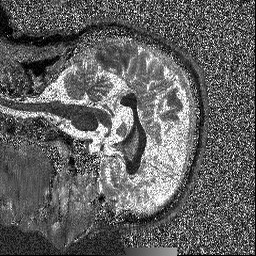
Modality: T1map
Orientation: sagittal
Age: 41
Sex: male
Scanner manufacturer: siemens
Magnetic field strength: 3 T
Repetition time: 5 s
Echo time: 0.00298 s